This grayscale texture is a bearing vibration snapshot reshaped row-by-row into a square image. Diagnose the bearing from this image, choosing from: normal, inner_race, outer_race, ball.
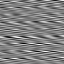
Answer: outer_race